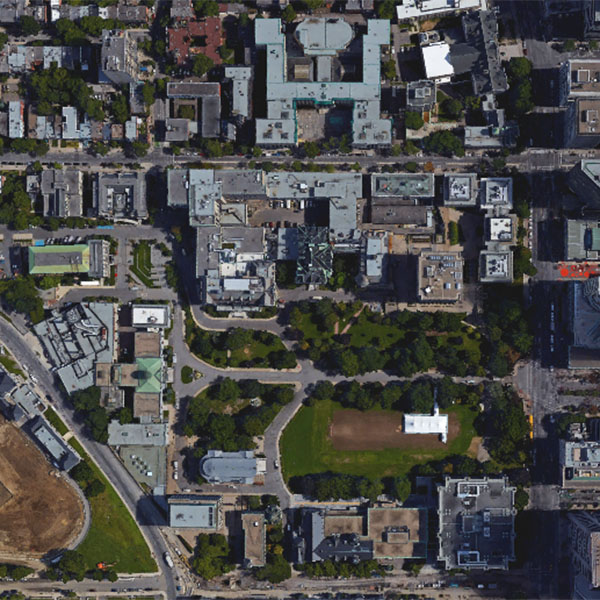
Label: School